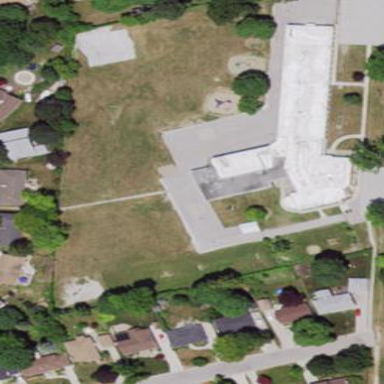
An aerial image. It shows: School.